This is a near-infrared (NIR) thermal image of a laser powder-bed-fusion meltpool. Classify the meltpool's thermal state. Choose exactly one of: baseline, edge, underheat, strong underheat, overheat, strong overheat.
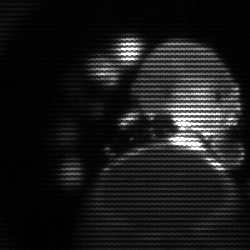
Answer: edge